Question: I'm trying to create My first Wordpress theme , for my pesonnel Blog , and this's how it should be looking :
I'm using Grid960, Also should I put the articals in One Section or the opposite
And this's my Page Layout , Structre, I want to Know if it's correct :
'''
<body class="container_12">
<nav>
</nav>
<article 1>
<h2></h2>
<p</p>
<a href="#"> Show More</a>
</article>
<article 2>
<h2></h2>
<p</p>
<a href="#"> Show More</a>
</article>
<aside>
<section>
<h4></h4>
</section>
<section>
<h4></h4>
</section>
</aside>
<footer>
</footer>
</body>
'''
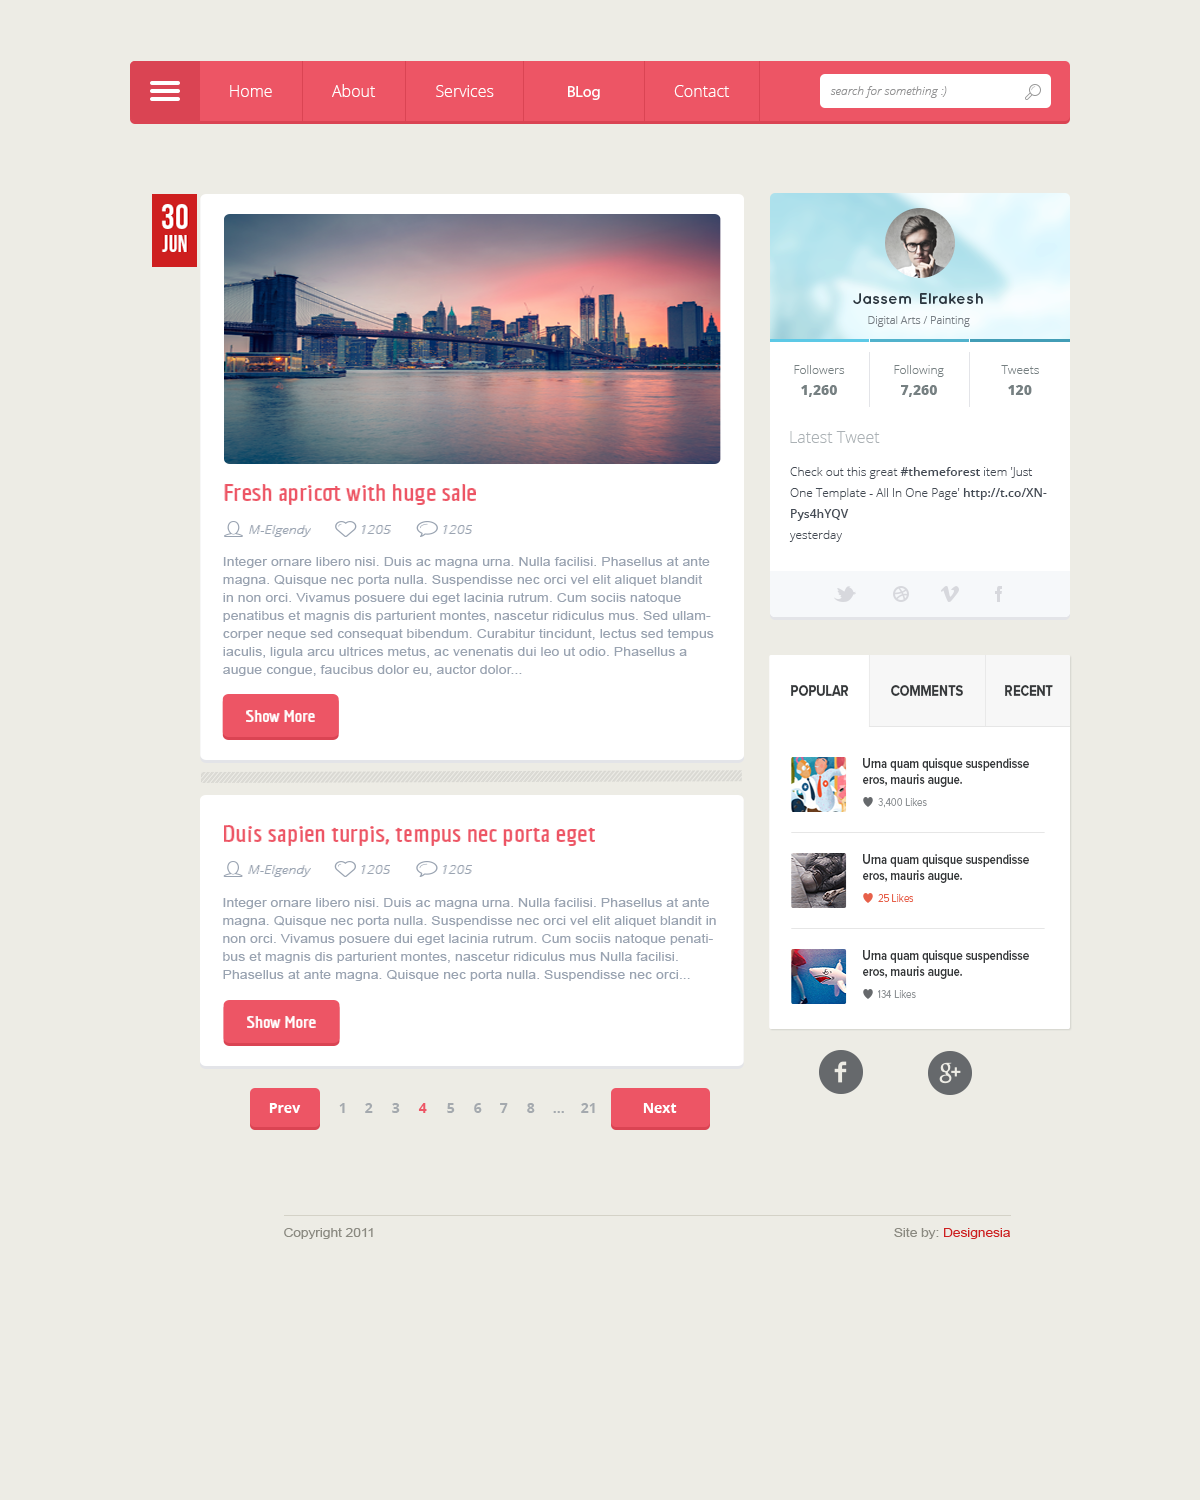
Answer: You wrote a couple paragraph tags like this '<p</p>' , when they should be '<p></p>'
Also, you had '<article 1> <article 2>' which is not correct. Think of the article tags just like p tags. Only the word article can go inbetween the '<>' , like this '<article>' .. However, more things can go inbetween it if you use valid syntax.
For example
This is valid syntax
'''
<article class="article1" id="firstarticle" style="background: blue;"> </article>
'''
The following examples are not valid
'''
<article 3>
<article someword anotherword>
<article class=article1>
'''
---
Your code corrected
'''
<body class="container_12">
<nav>
</nav>
<article class="article1">
<h2></h2>
<p></p>
<a href="#"> Show More</a>
</article>
<article class="article2">
<h2></h2>
<p></p>
<a href="#"> Show More</a>
</article>
<aside>
<section>
<h4></h4>
</section>
<section>
<h4></h4>
</section>
</aside>
<footer>
</footer>
</body>
'''